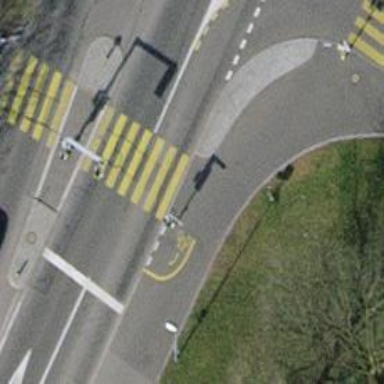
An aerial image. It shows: Road crossing with traffic signals.